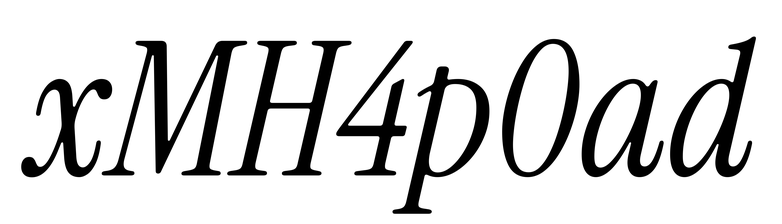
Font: InstrumentSerif-Italic